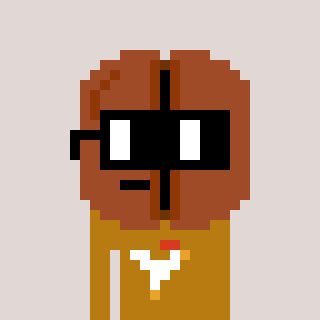
a pixel art character with square black glasses, a coffeebean-shaped head and a gold-colored body on a warm background